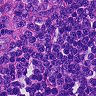
Metastatic tissue present: no